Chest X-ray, PA view. Patient: 50 years old, sex F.
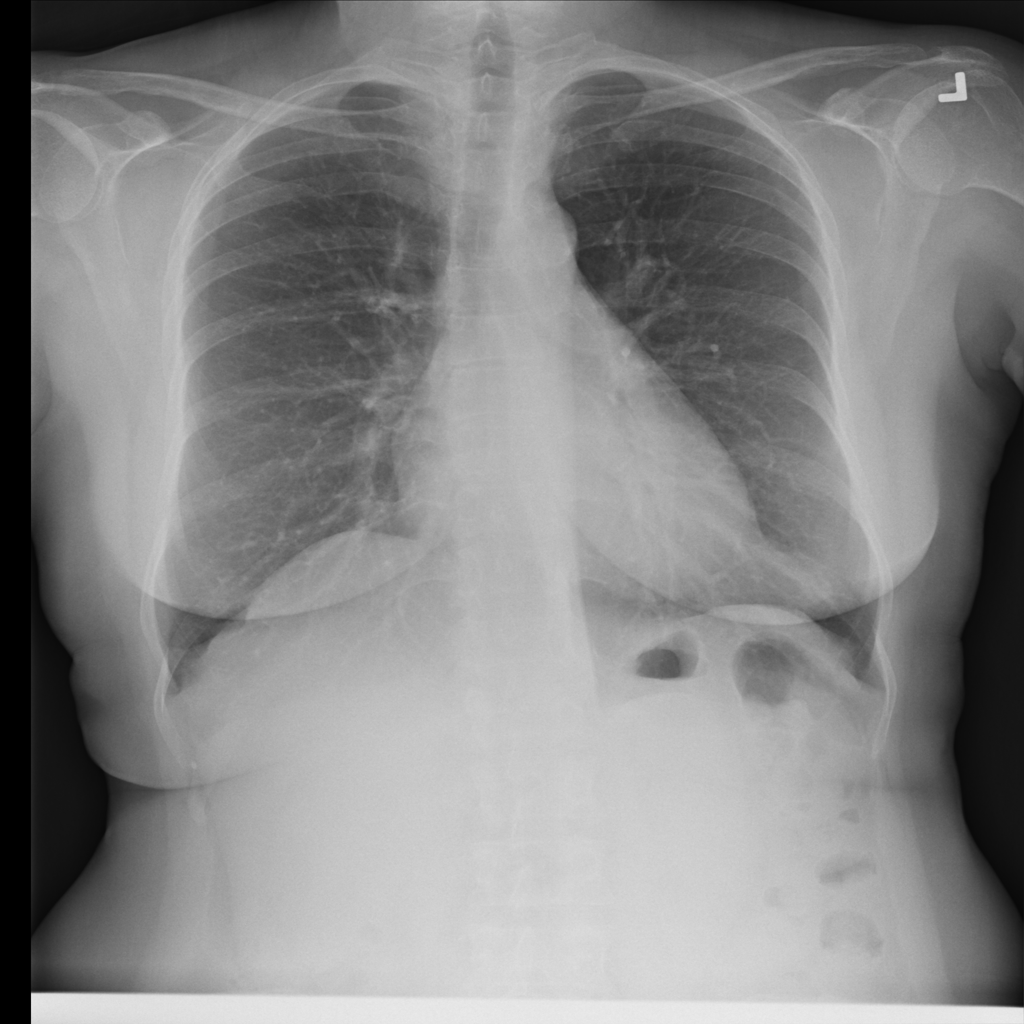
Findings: No Finding